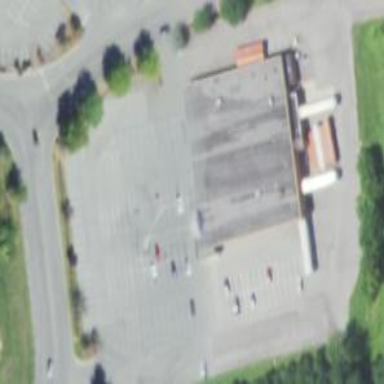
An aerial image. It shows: Department store building.